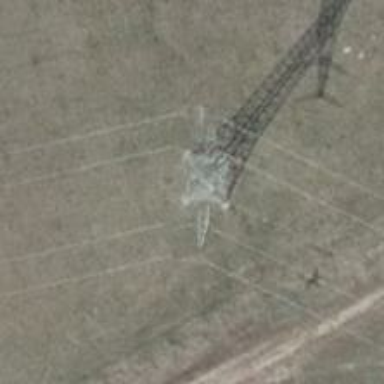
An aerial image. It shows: Power line in the image.